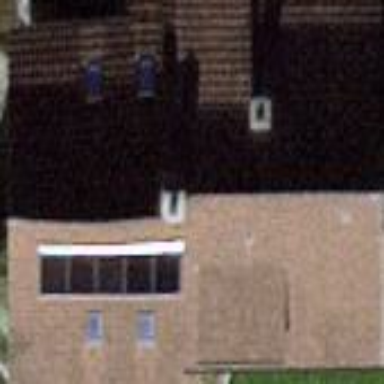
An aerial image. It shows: Gabled roof house.